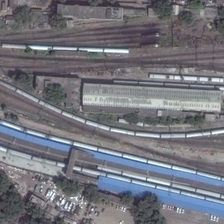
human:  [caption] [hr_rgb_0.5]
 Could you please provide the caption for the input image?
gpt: some buildings and many green trees are in two sides of a railway station .

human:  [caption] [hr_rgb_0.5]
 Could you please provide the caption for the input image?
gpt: some buildings and many green trees are in two sides of a railway station .

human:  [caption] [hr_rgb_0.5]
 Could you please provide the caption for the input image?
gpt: some buildings and many green trees are in two sides of a railway station .

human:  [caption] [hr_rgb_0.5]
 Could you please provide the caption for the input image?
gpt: some buildings and many green trees are in two sides of a railway station .

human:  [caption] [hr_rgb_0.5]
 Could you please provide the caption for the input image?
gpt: some buildings and many green trees are in two sides of a railway station .